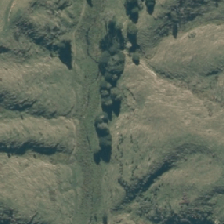
Land cover: grose_broom